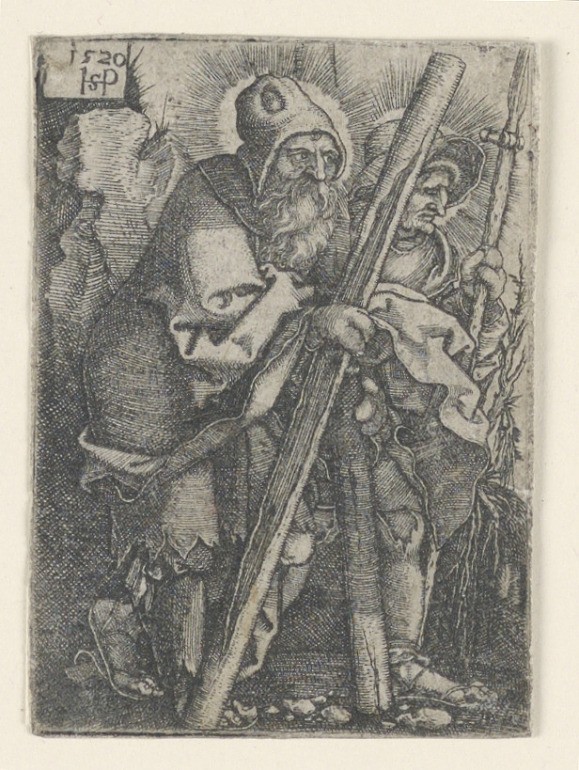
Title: Saint Andrew and Saint Thomas
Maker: Hans Sebald Beham, German, 1500–1550
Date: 1520
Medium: Engraving on laid paper
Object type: Print
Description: Figures of two Apostles are shown, walking toward the right: Saint Andrew carrying a large wooden cross, which is x-shaped, and Saint Thomas carrying a lance.